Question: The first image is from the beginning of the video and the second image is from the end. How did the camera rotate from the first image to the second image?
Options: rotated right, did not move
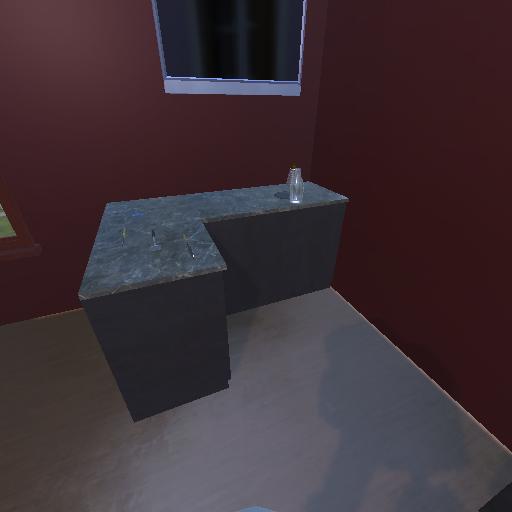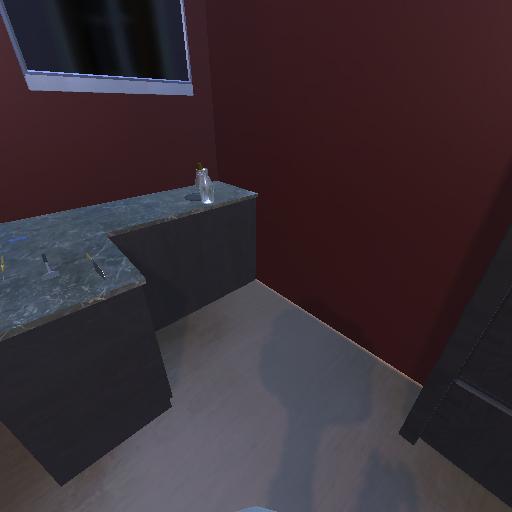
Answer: rotated right